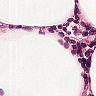
Metastatic tissue present: no